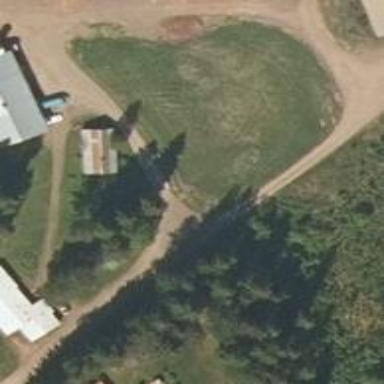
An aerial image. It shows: Driveway classified as service road with grade2 track type.